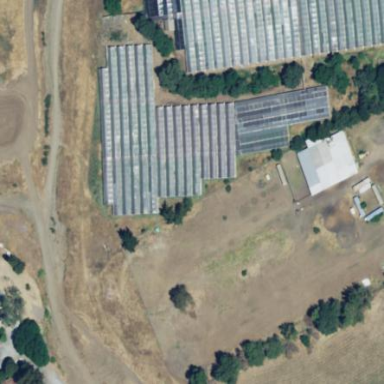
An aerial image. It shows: Greenhouse used for horticulture.